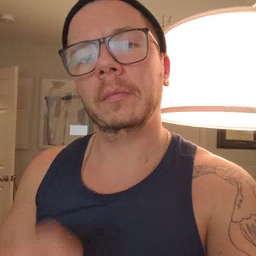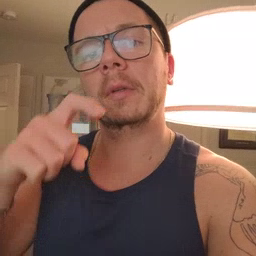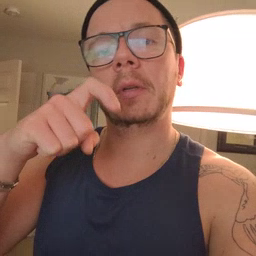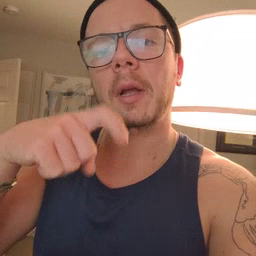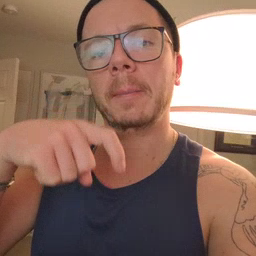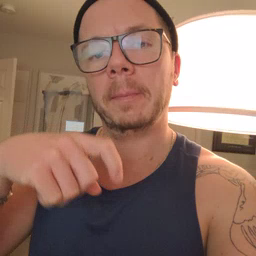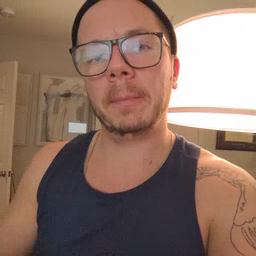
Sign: time